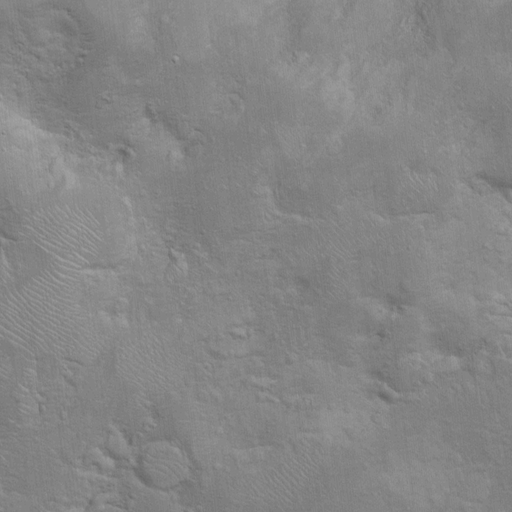
Classes present: Background